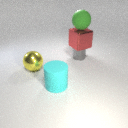
large cyan rubber cylinder in front of large yellow metal sphere